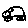
Label: car